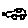
Label: car